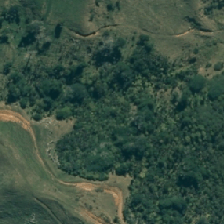
Land cover: indigenous_forest